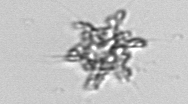
Label: Dictyocha